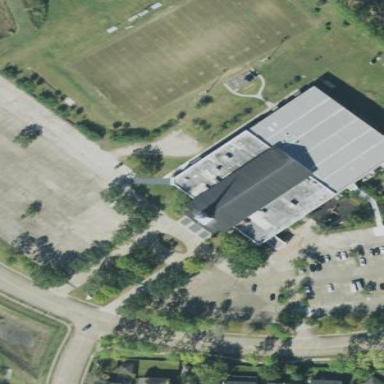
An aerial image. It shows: School.